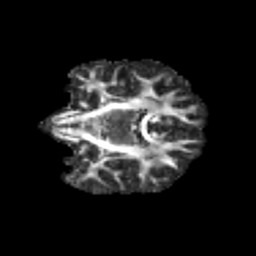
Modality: FA
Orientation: coronal
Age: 14
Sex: female
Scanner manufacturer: siemens
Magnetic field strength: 3 T
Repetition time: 3.8 s
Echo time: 0.07 s